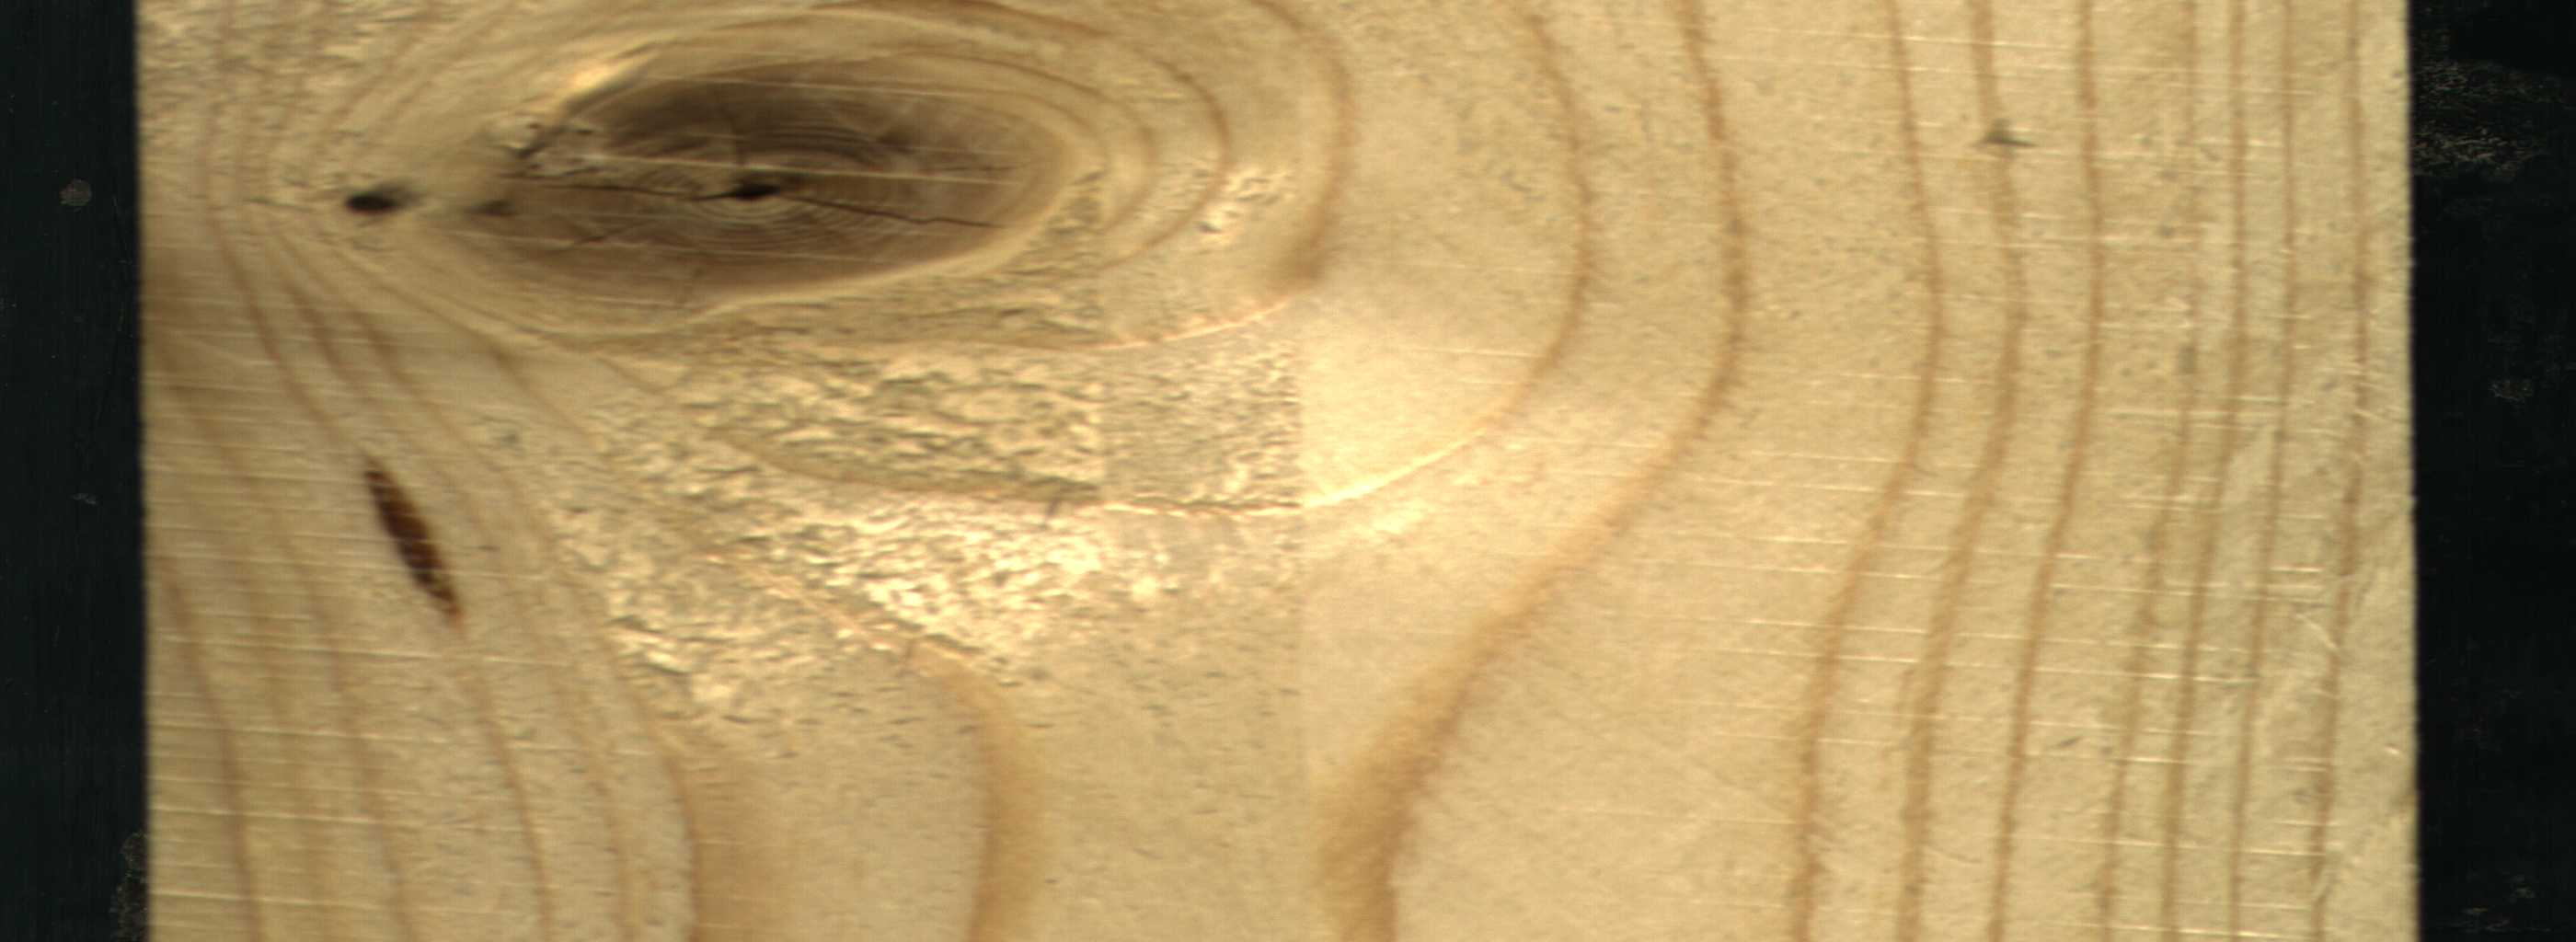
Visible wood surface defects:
resin
knot_with_crack
Dead_Knot